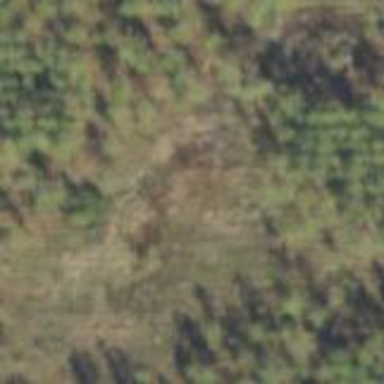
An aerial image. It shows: Patch of scrub vegetation.